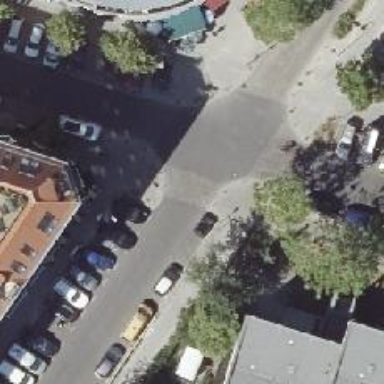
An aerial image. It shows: Unmarked crossing with kerb extension on both sides.